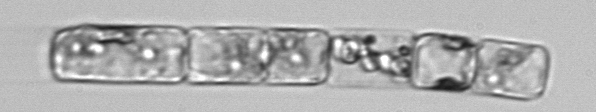
Label: Guinardia_delicatula_TAG_internal_parasite